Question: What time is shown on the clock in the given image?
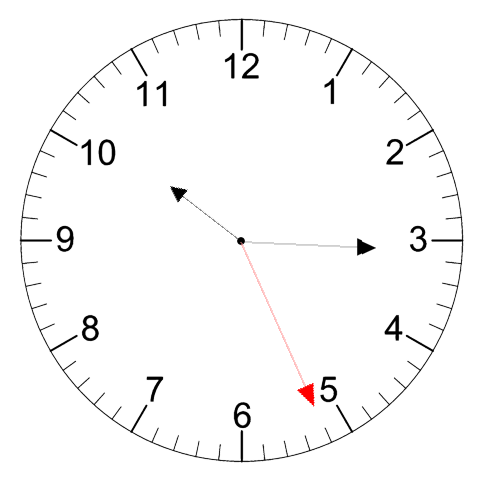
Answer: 10:15:26